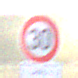
Verkehrszeichen: Geschwindigkeit30
Zusatzzeichen unten: HinweiseAufGefahrenDurchVerbaleAngabe9
Umgebung: Outdoor, Nature
Tageszeit: SunriseSunset
Wetter: PartlyCloudy
Licht: Natural
Jahreszeit: NotSpecified
Kontrast: HighContrast